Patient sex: M
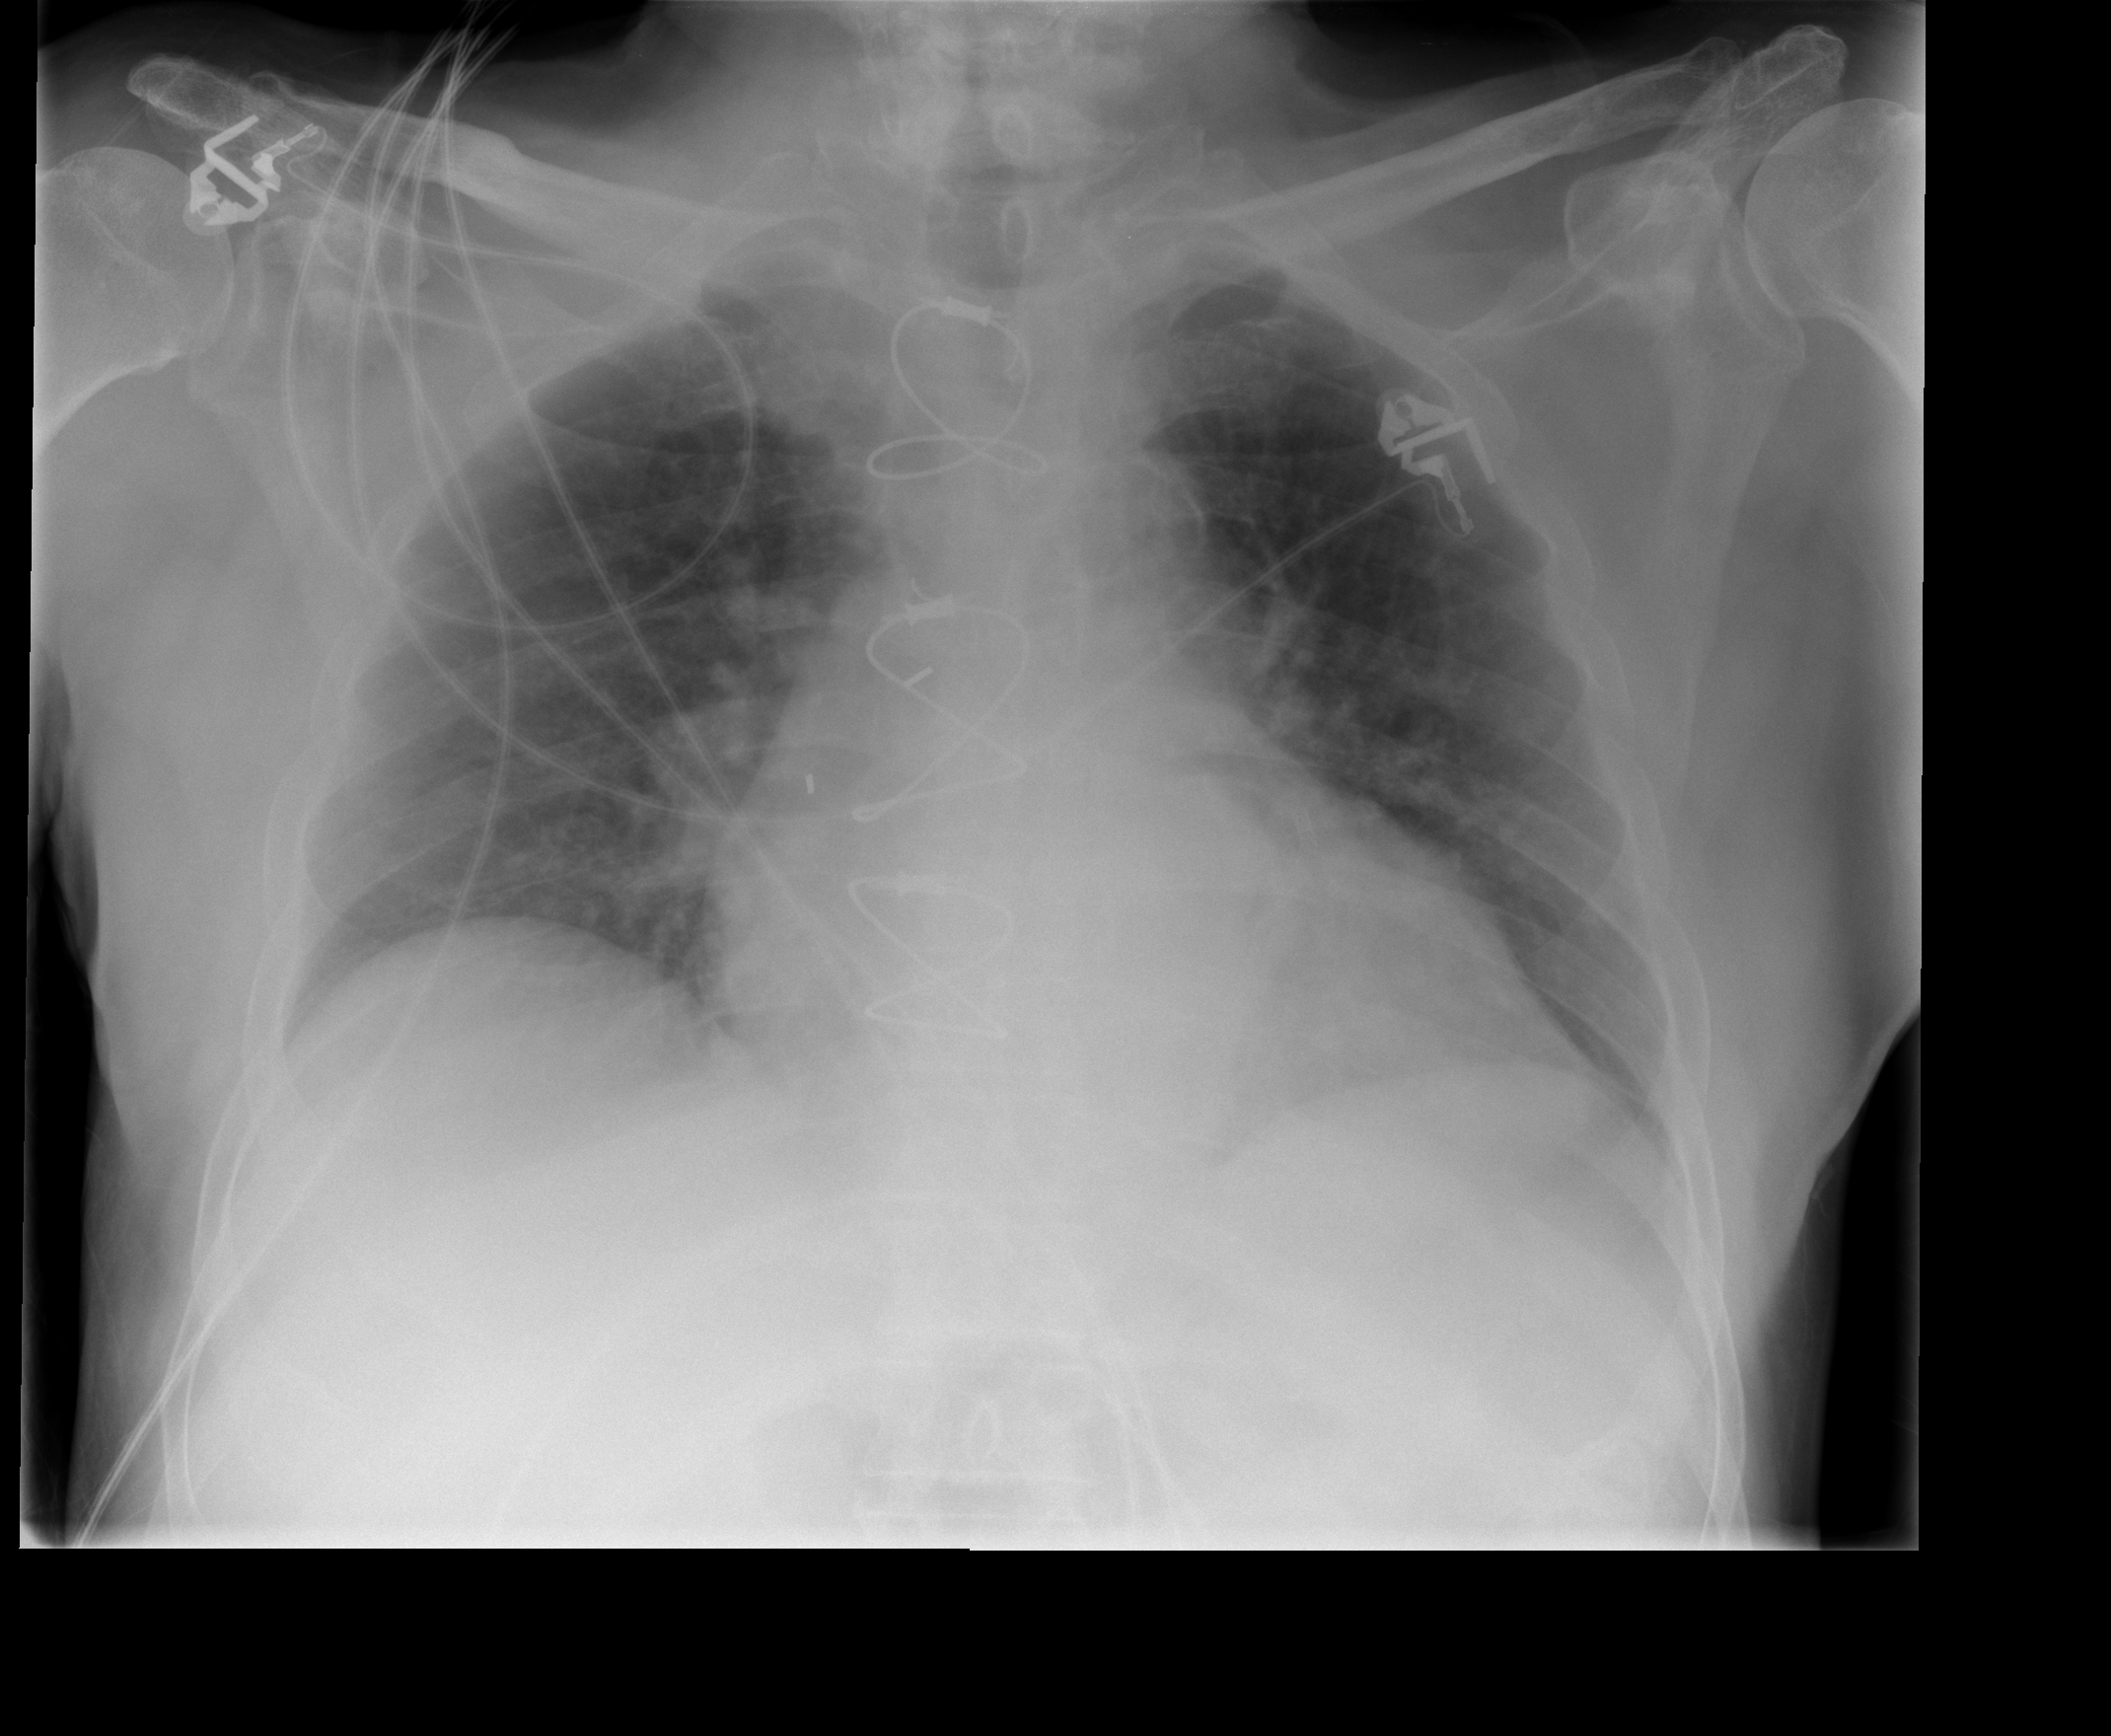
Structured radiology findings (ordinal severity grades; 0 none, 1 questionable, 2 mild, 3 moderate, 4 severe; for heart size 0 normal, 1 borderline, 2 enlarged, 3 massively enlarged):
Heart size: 0
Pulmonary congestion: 2
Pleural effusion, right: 0
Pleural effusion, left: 0
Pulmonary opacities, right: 0
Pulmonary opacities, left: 0
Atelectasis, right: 0
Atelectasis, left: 0